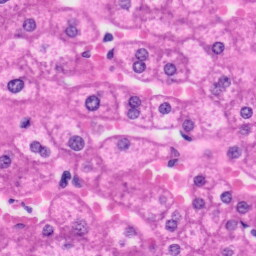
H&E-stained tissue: Liver